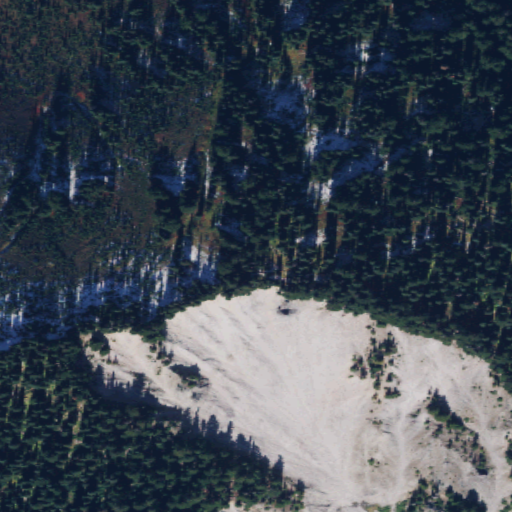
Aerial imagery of ridge(s) in Washington named Gamma Ridge containing evergreen forest, barren land, open water, shrub, and herbaceous wetlands